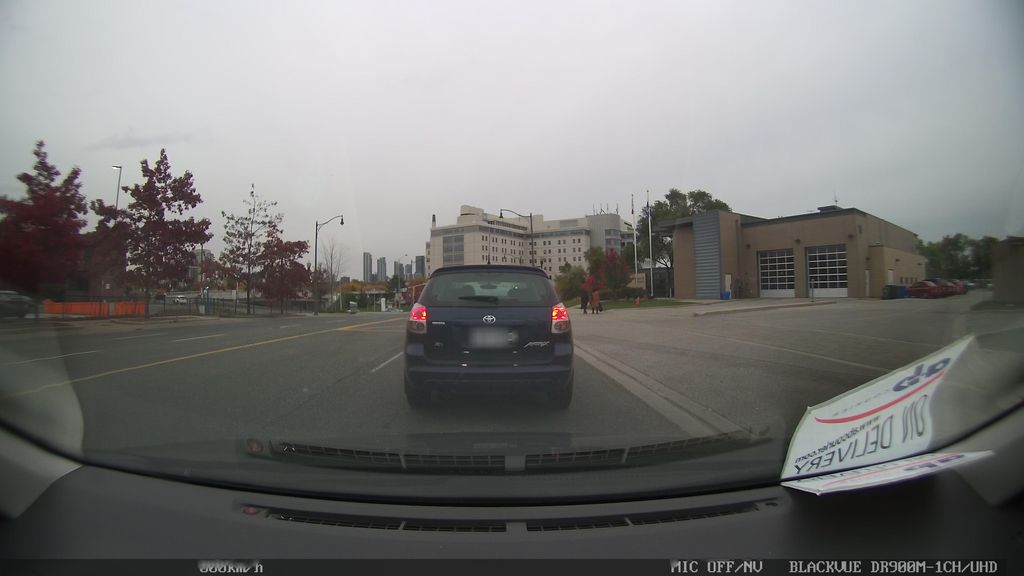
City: toronto